Question: I'm trying to have a fixed width sidebar with a 100% height, next to a banner which has a fixed height but uses the remaining amount of page space. I tried with the following, but I can't seem to get the banner's width correct...
Thank you in advance for any insight!
S.
'''
<div id="main">
<div id="sidebar"></div>
<div id="banner"></div>
</div>
html, body {
height: 100%;
}
body {
padding: 0;
margin: 0;
}
div#main {
width:100%;
min-height: 100%;
}
div#sidebar {
float:left;
position:absolute;
min-height: 100%;
width:195px;
height:100%;
background-color: rgba(0, 0, 0, 0.8);
}
div#banner {
position:absolute;
margin-left:195px;
top:80%;
width:100%;
height:126px;
background-color: rgba(179, 179, 179, 0.8);
}
'''
Below is what I'm trying to accomplish with the above code, but the banner takes more than the remaining space and extends outside the page, causing a lateral scroll.

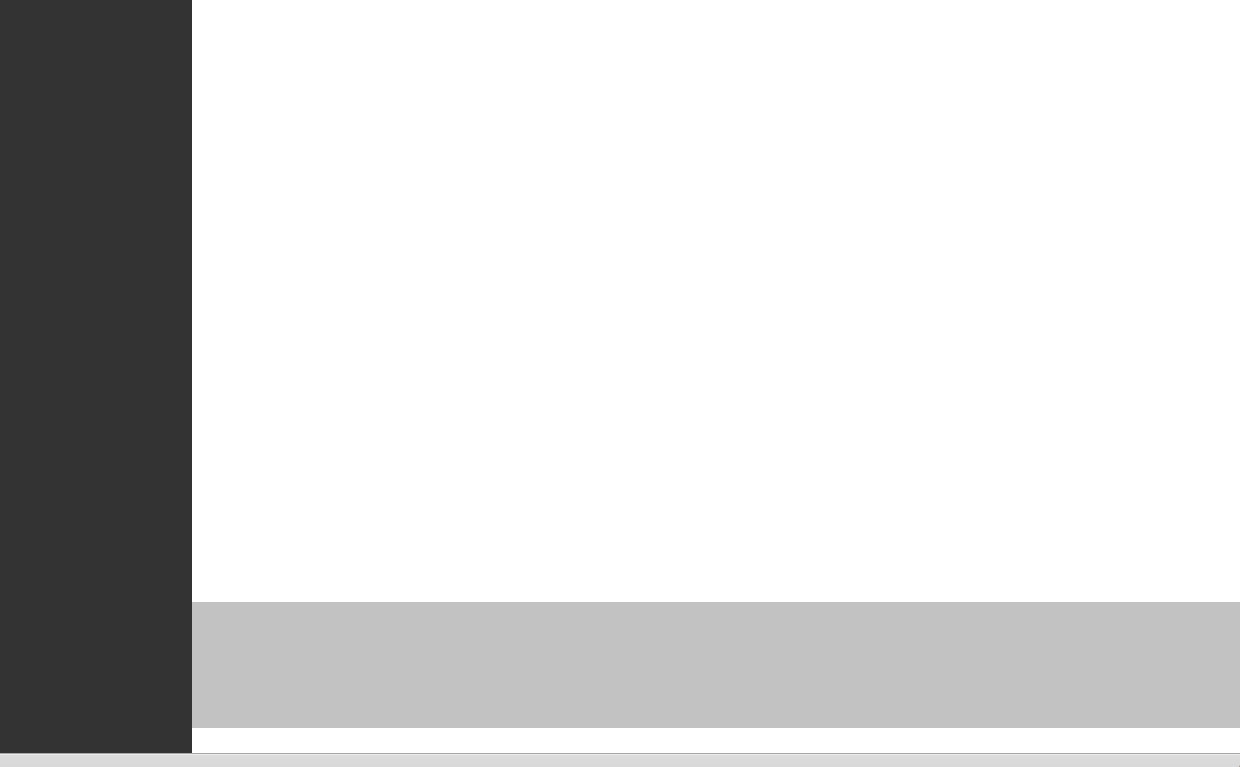
Answer: '''
div#main {
width:100%;
min-height: 100%;
position:relative;
overflow:hidden;
}
'''
should do the trick.